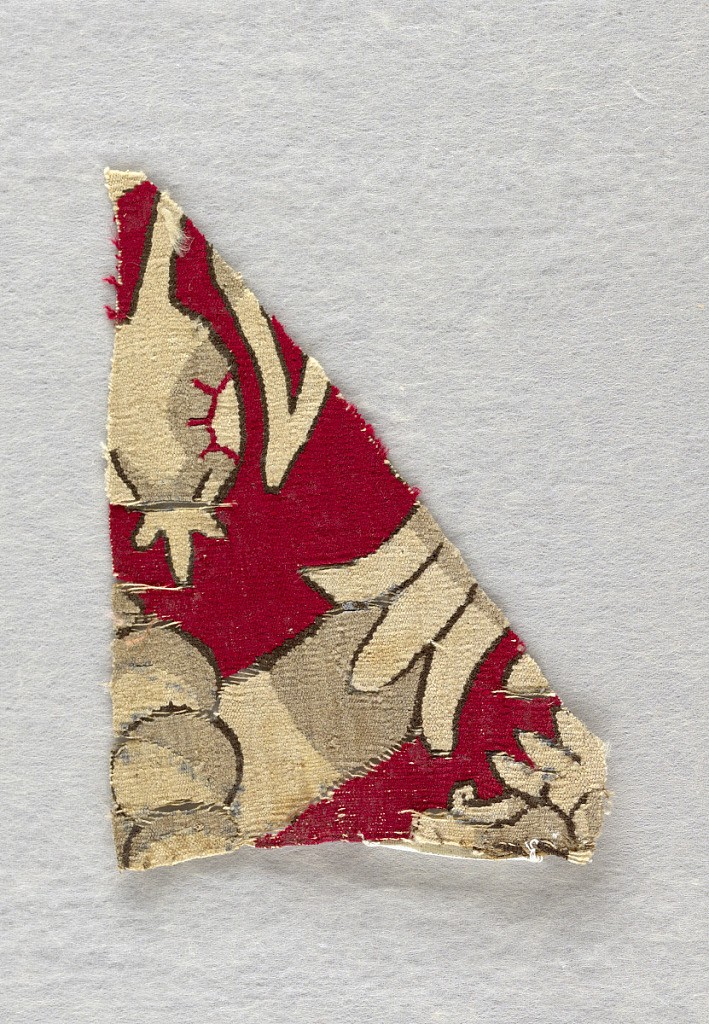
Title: Fragment
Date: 17th century
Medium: cotton and wool Technique: slit tapestry
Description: A small fragment of figured tapestry with stylized plant details on a crimson ground.